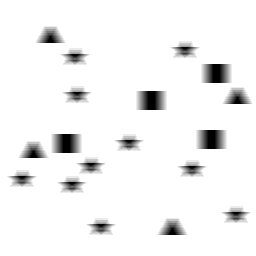
Squares: 4
Triangles: 4
Stars: 10
Total shapes: 18